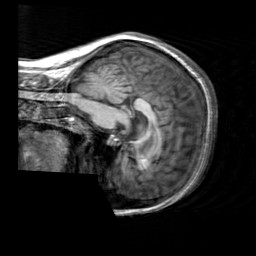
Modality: T1w
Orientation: sagittal
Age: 33
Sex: female
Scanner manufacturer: siemens
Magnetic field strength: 3 T
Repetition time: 2.3 s
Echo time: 0.00303 s